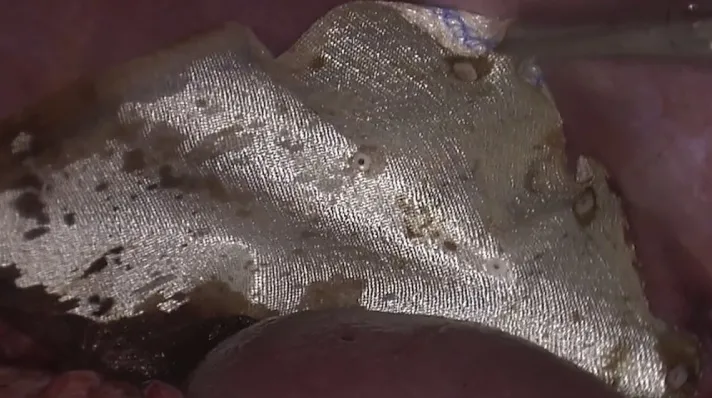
15 x 15 bilaminar mesh placement.
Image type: medical_photograph (skin_photograph)